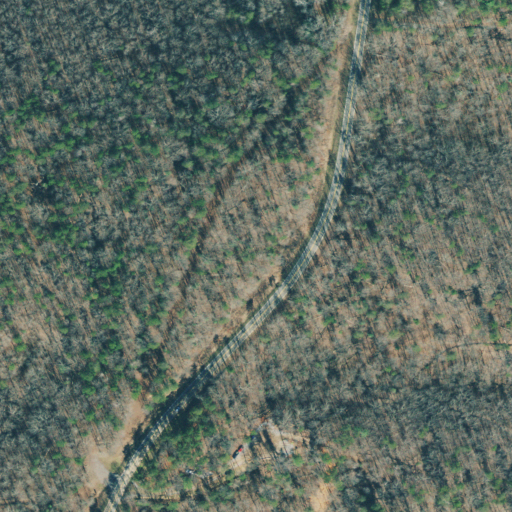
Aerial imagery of mountain in Georgia named Whim Hill containing deciduous forest, open development, mixed forest, and pasture